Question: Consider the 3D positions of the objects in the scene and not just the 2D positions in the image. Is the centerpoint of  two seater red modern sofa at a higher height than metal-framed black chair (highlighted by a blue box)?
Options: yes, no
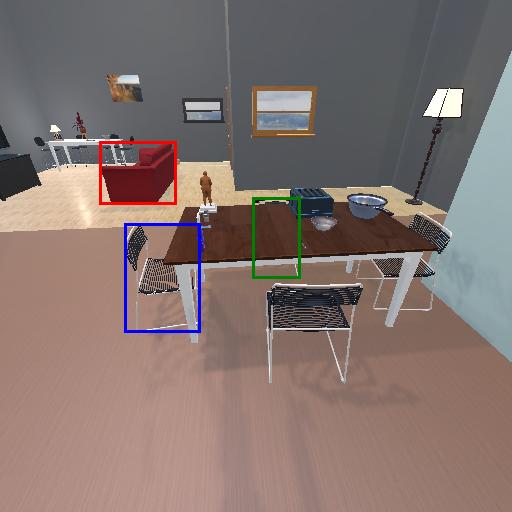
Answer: yes